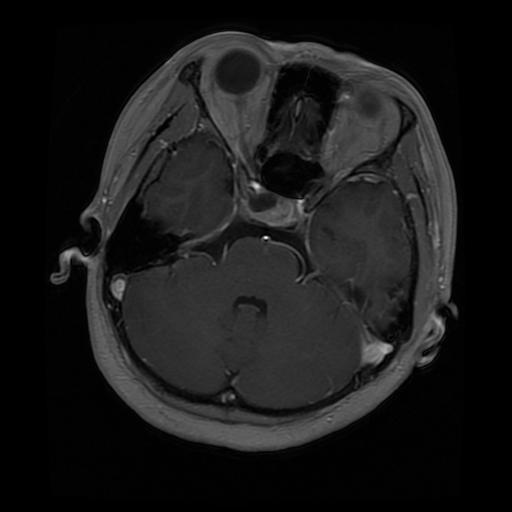
Label: pituitary